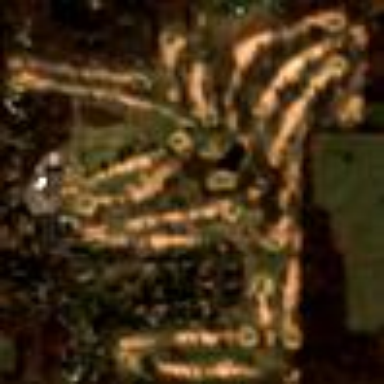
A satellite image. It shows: Golf course.